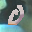
Label: 0